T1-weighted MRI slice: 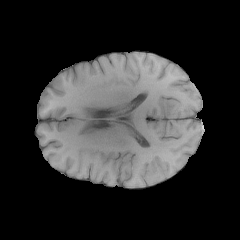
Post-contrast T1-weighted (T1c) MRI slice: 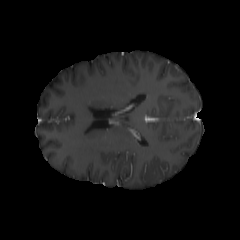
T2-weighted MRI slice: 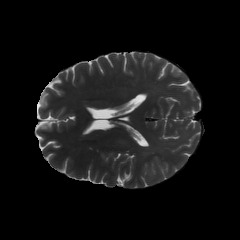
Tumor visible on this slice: yes